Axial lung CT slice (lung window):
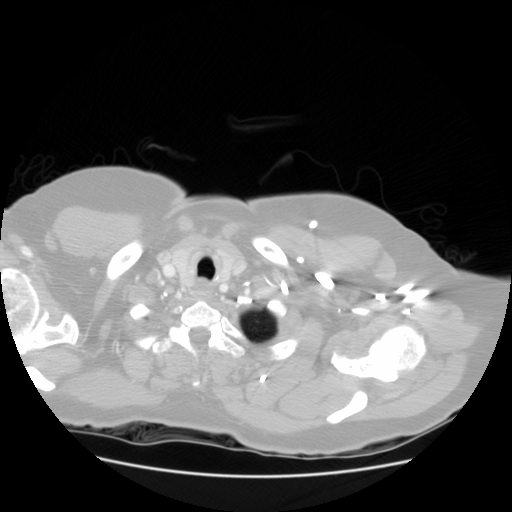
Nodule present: no